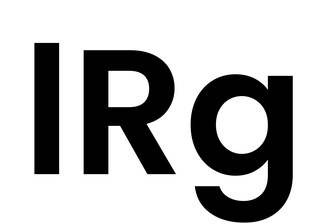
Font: Poppins-SemiBold